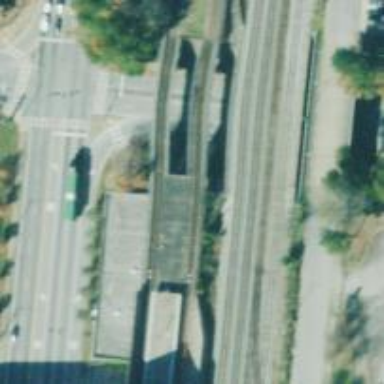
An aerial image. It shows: Railway bridge.